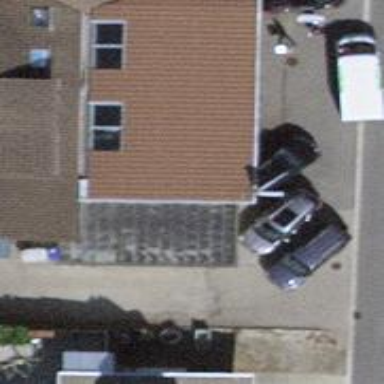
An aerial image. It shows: Car repair shop.